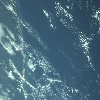
Label: water